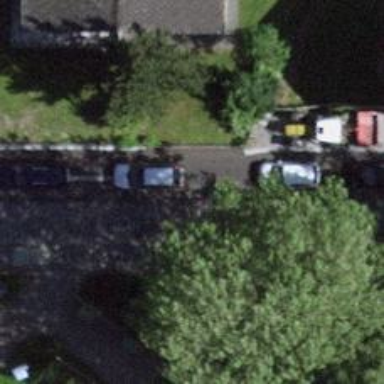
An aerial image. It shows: Chicane for traffic calming.